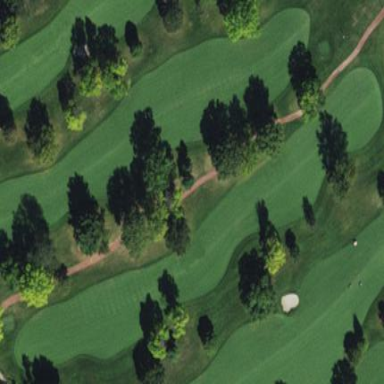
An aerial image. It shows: Well-maintained grassy area designated for golfing. It is mown fairway used for the sport of golf.